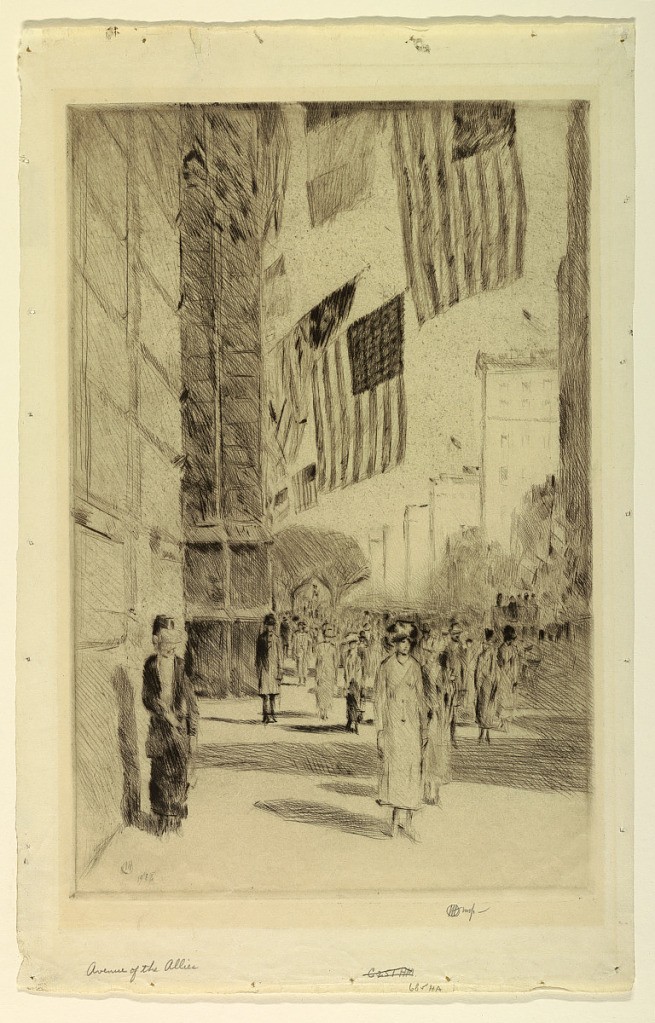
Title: Avenue of the Allies
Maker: Childe Hassam, American, 1859–1935
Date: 1918
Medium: Etching on wove paper
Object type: Print
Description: Fifth Avenue at 59th Street in New York, looking North. The buildings have flags for the Armistice parade.